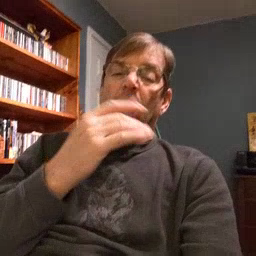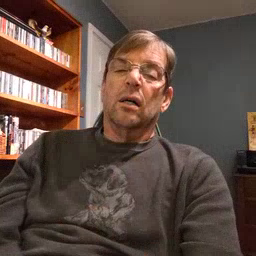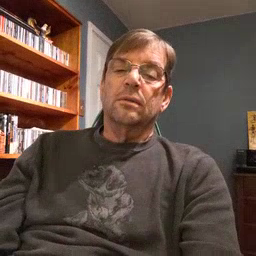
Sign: taste